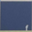
Piece: xx